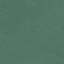
Label: SeaLake